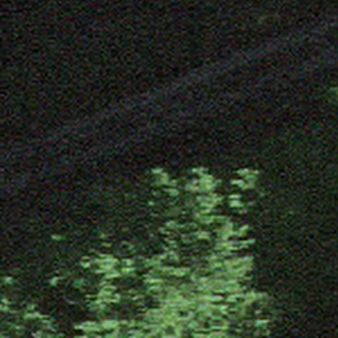
Label: other